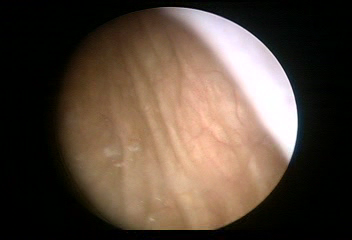
Modality: WLC
Class: Normal mucosa
Bladder cancer association: No